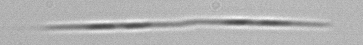
Label: Pseudo-nitzschia